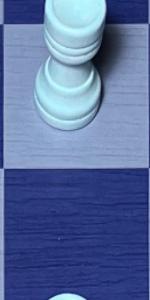
Label: Empty